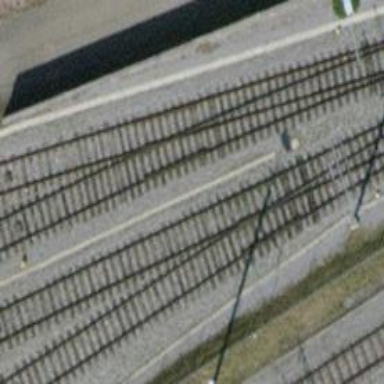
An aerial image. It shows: Rail spur service.